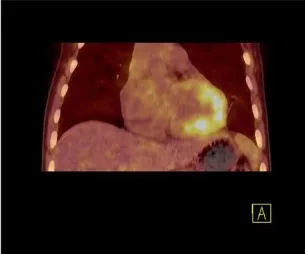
18F-FAPI PET/CT fused image demonstrated the uptake [10.10 (SUVmax), 8.75 (SUVpeak).
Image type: radiology (pet)